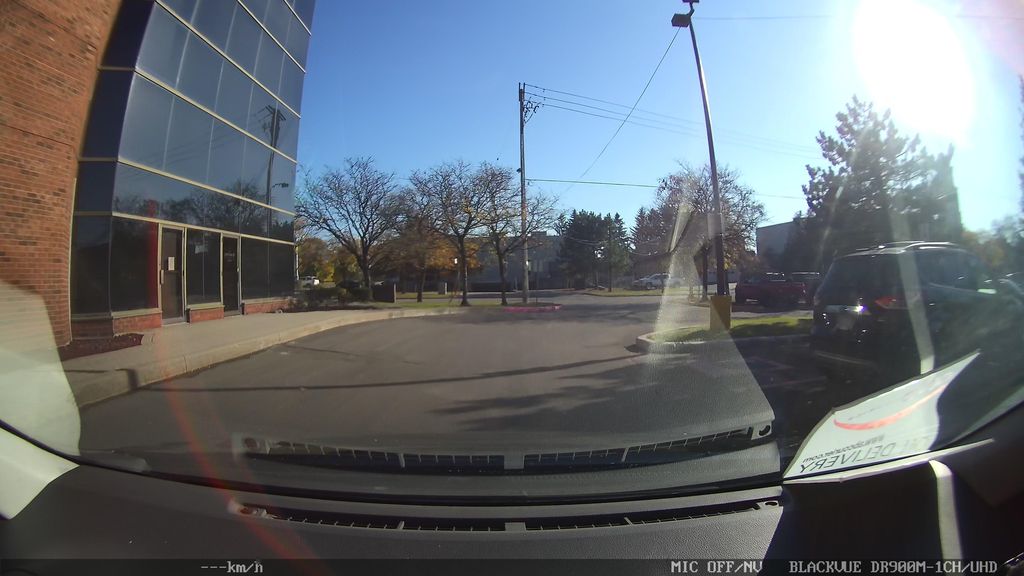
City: toronto